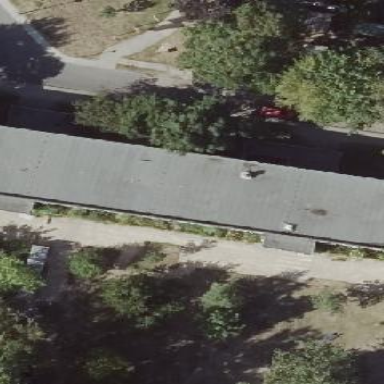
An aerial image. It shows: Flat roof kindergarten building.